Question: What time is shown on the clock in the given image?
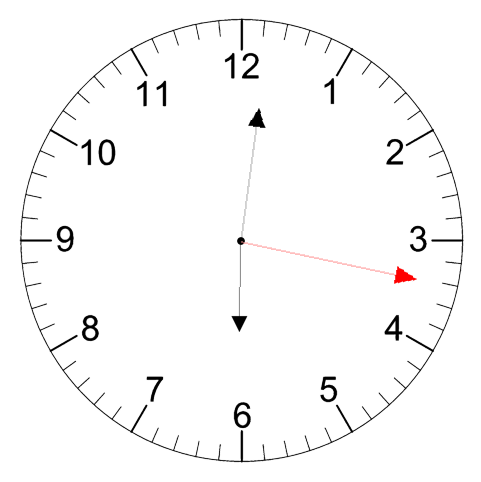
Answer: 06:01:17